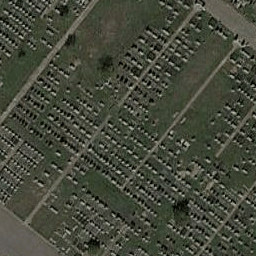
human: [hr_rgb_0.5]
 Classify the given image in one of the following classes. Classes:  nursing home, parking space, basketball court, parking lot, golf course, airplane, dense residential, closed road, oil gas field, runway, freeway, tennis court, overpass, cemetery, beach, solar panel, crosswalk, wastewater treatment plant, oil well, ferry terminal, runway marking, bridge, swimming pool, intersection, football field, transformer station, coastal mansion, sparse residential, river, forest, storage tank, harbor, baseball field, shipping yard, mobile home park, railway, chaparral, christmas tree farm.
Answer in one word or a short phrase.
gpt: cemetery